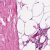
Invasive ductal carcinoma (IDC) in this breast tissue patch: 0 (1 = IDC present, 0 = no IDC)